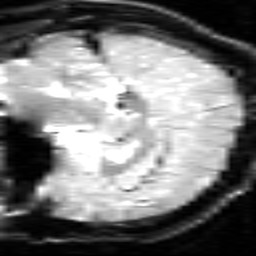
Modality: inplaneT2
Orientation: sagittal
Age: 29
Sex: male